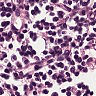
Metastatic tissue present: no